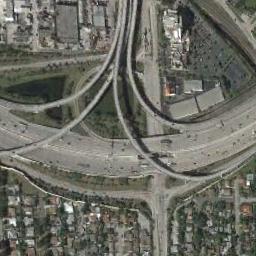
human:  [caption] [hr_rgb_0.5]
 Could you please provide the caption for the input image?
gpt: There are many buildings and trees beside the overpass .

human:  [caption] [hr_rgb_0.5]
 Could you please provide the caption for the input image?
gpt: The directional overpass is over the roads in the city .

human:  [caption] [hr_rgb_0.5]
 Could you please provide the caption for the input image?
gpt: This overpass intersects the road at right angle .

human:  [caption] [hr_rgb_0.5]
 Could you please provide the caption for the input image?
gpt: The overpass is next to some houses .

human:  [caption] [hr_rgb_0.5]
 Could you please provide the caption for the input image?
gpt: There are many buildings and two lakes beside the overpass .